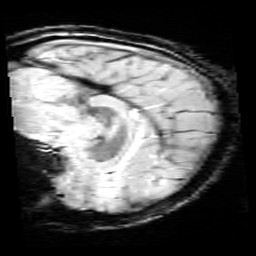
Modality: SWI
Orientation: sagittal
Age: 11
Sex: female
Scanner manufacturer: siemens
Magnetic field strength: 3 T
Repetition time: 0.027 s
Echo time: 0.02 s